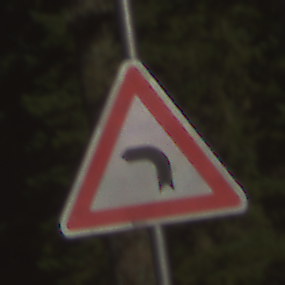
Verkehrszeichen: KurveLinks
Umgebung: Outdoor, Nature
Tageszeit: MorningAfternoon
Wetter: Clear
Licht: Natural
Jahreszeit: Winter
Kontrast: HighContrast